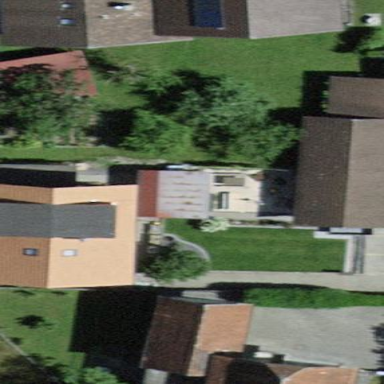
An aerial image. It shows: Residential building.